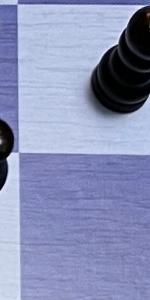
Label: Empty